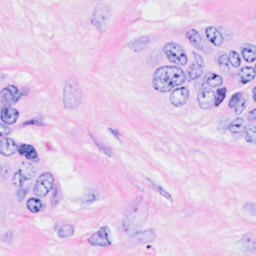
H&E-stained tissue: Breast